Question: I'm using Microsoft.Office.Interop.Outlook, VB.net and Office 2013 to generate a MailItem, and then send the item to Outlook, show the email window and let the user edit it/send it from Outlook 2013. The main things I'm doing are:
I create the Microsoft.Office.Interop.Outlook.MailItem object and fill it with the relevant information, I generate an HTML constant for the body like this
'''
Private Const mstrHTML_FORMAT As String = "<html><p style='font-size:10pt;font-family:Arial;'>{0}</p></html>"
'''
Then I add the text I want to a string variable strBody and use String.Format to insert the text in the HTMLBody of my object:
'''
objMailItem.HTMLBody = String.Format(mstrHTML_FORMAT, strBody)
'''
I also change the format of the body to HTML:
'''
objMailItem.BodyFormat = Microsoft.Office.Interop.Outlook.OlBodyFormat.olFormatHTML
'''
After a few other steps I send it to the view
'''
objMailItem.Display(True)
'''
My problem is, when the user sends the email, the receiver will see that the email has a message with the subject as Text
any clue of why this happens?

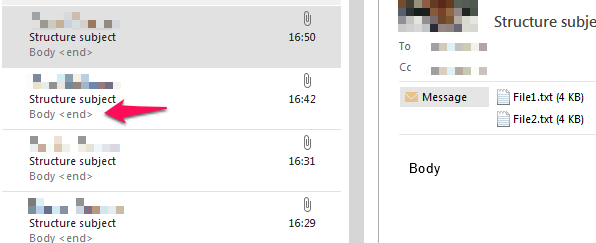
Answer: It's an Outlook "feature". Outlook purposely puts '<end>' in the message preview when the body isn't long enough to fill the preview.
It's not caused by your code or any bad HTML formatting.